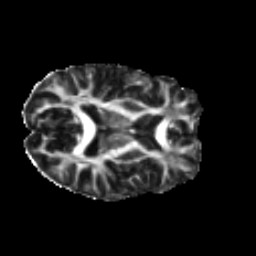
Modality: FA
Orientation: axial
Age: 47
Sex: female
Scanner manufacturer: ge
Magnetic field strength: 3 T
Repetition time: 7.8 s
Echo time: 0.0606 s